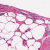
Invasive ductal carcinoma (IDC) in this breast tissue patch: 0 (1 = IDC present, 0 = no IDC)